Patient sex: M
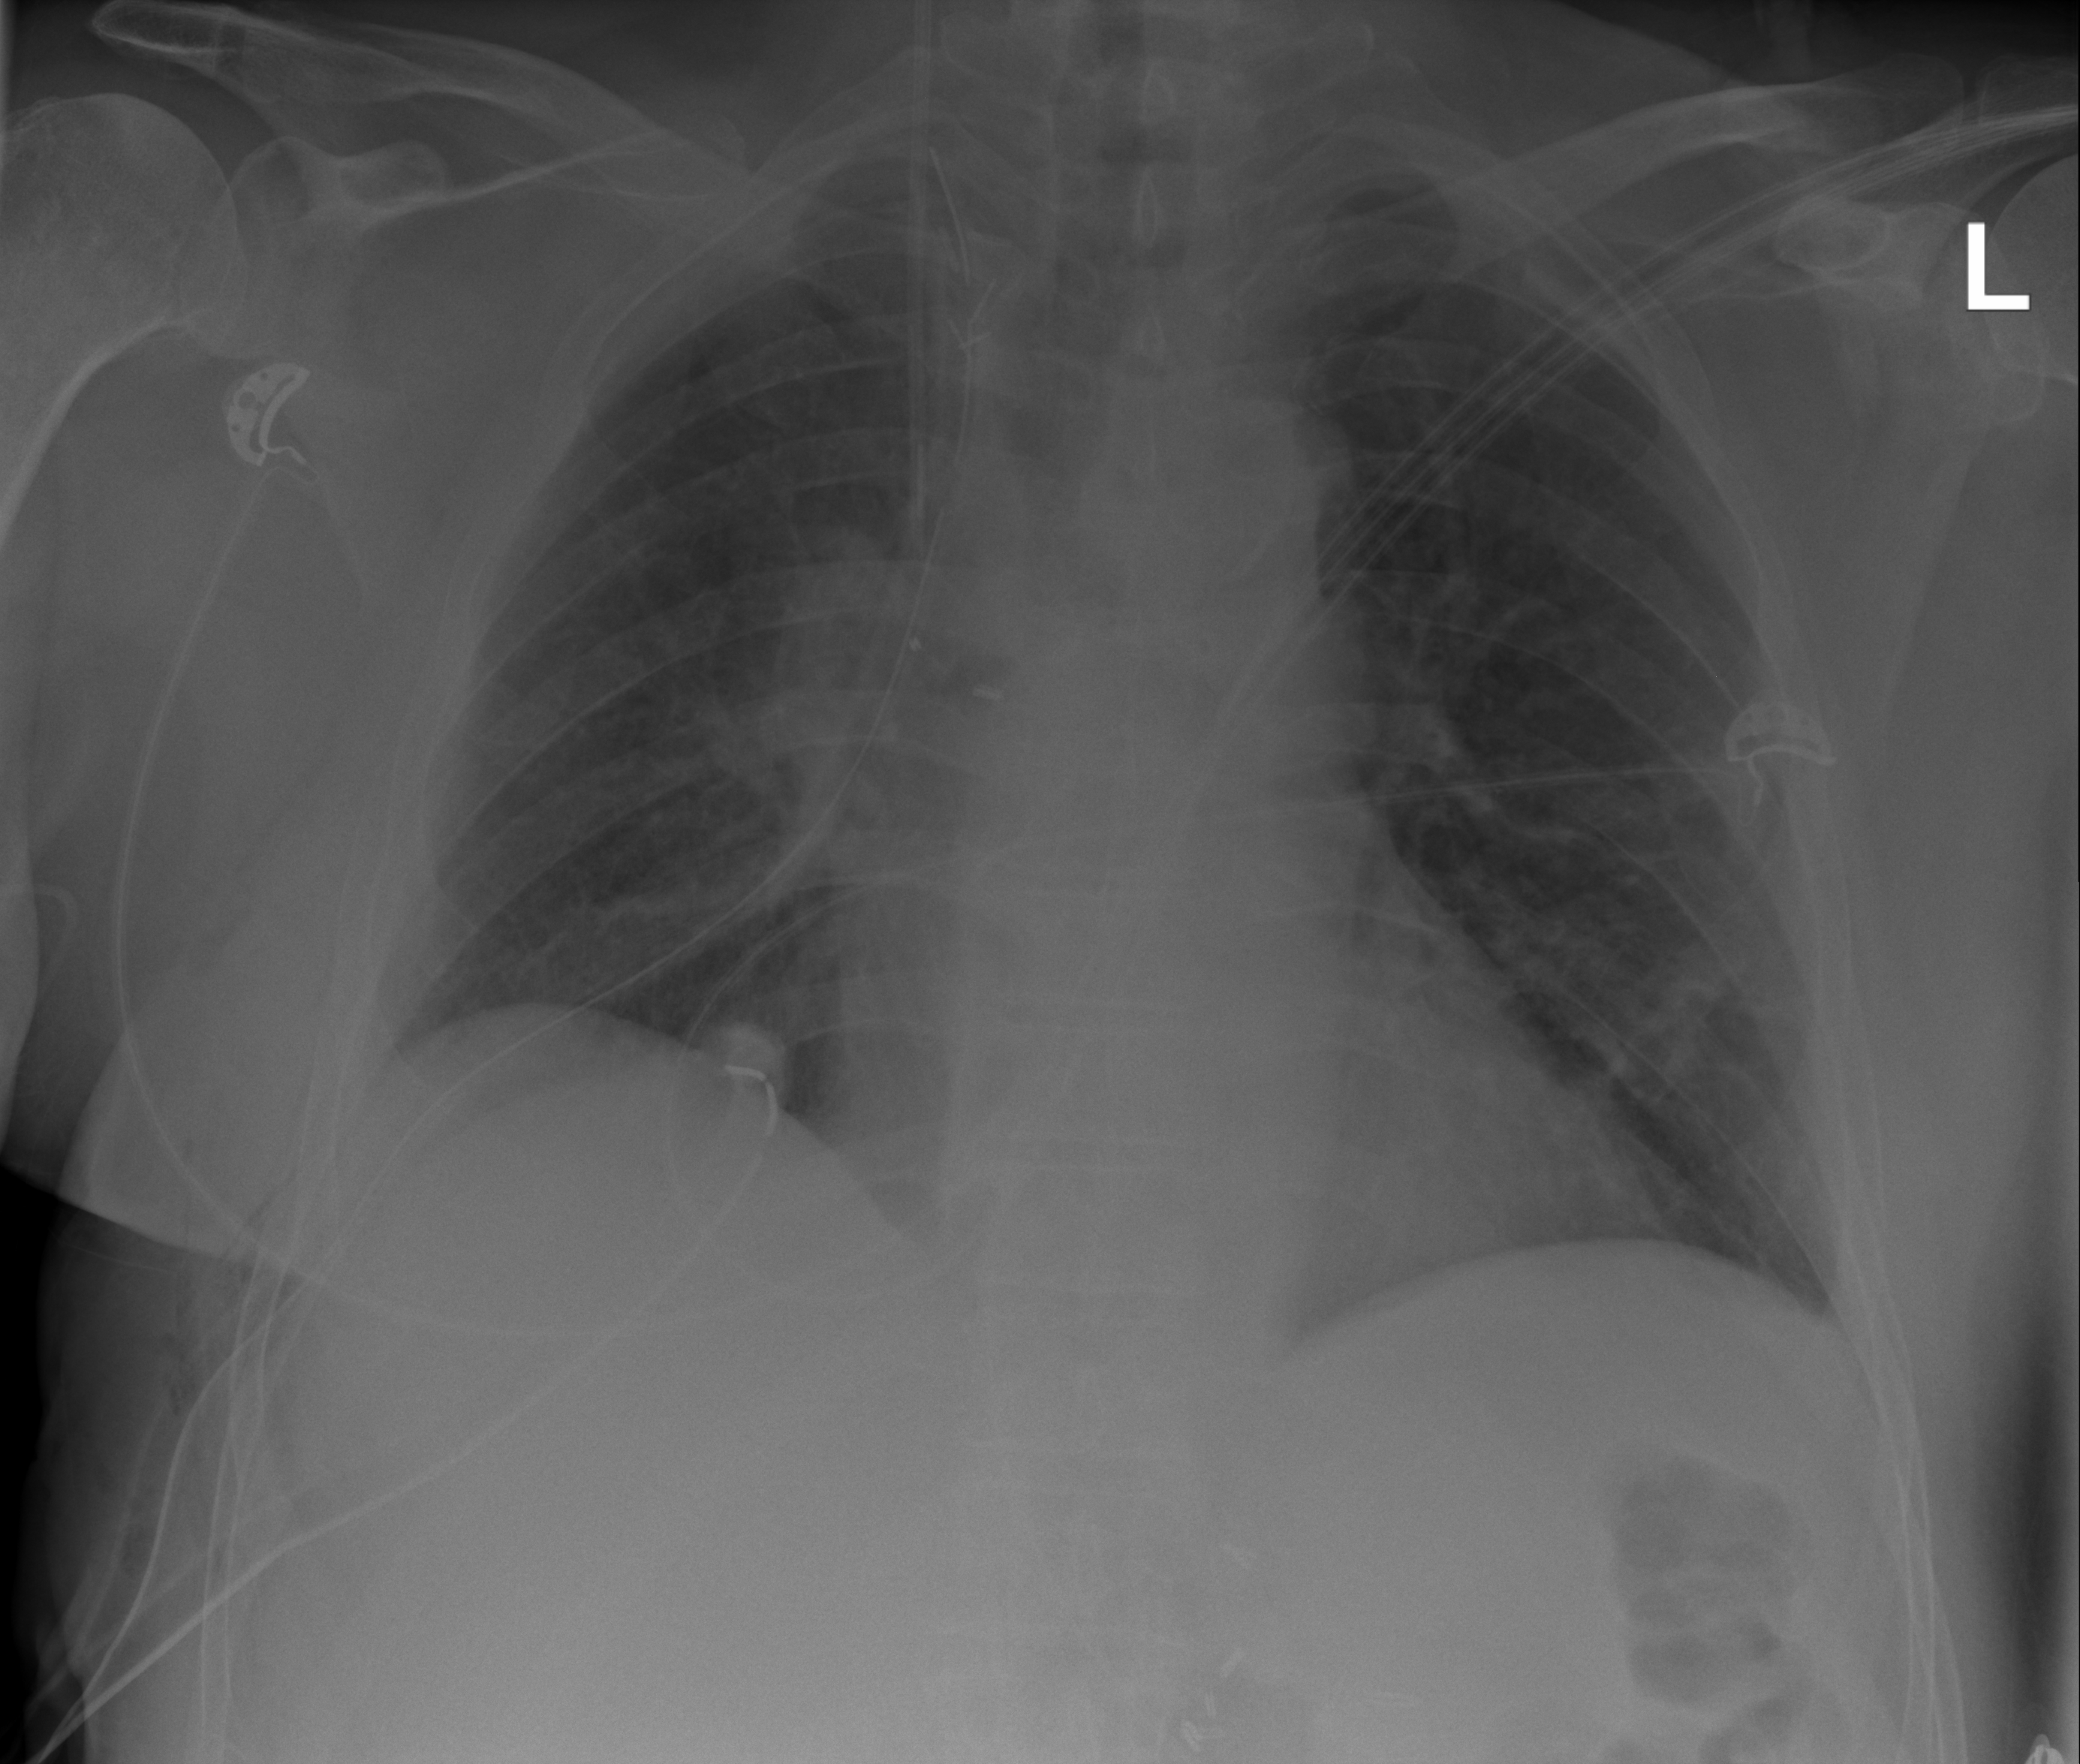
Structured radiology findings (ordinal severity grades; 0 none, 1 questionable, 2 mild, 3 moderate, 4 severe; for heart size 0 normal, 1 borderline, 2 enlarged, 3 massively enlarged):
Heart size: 0
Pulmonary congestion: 0
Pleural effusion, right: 0
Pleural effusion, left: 0
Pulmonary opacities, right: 1
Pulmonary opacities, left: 0
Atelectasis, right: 2
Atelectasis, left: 2